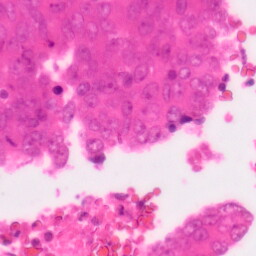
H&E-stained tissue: Colon